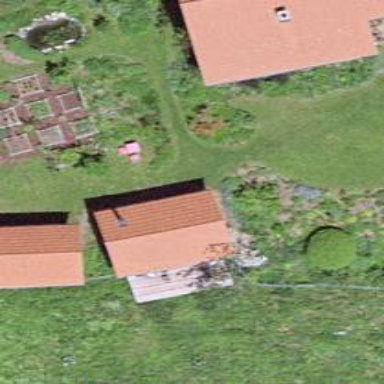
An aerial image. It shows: Isolated dwelling in the countryside.